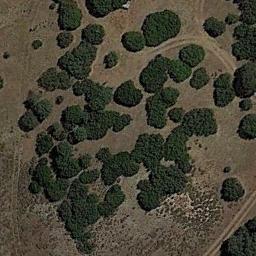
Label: chaparral